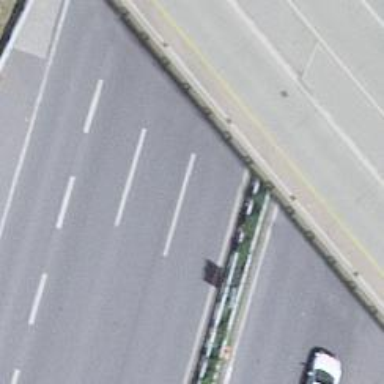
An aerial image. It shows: Motorway junction.